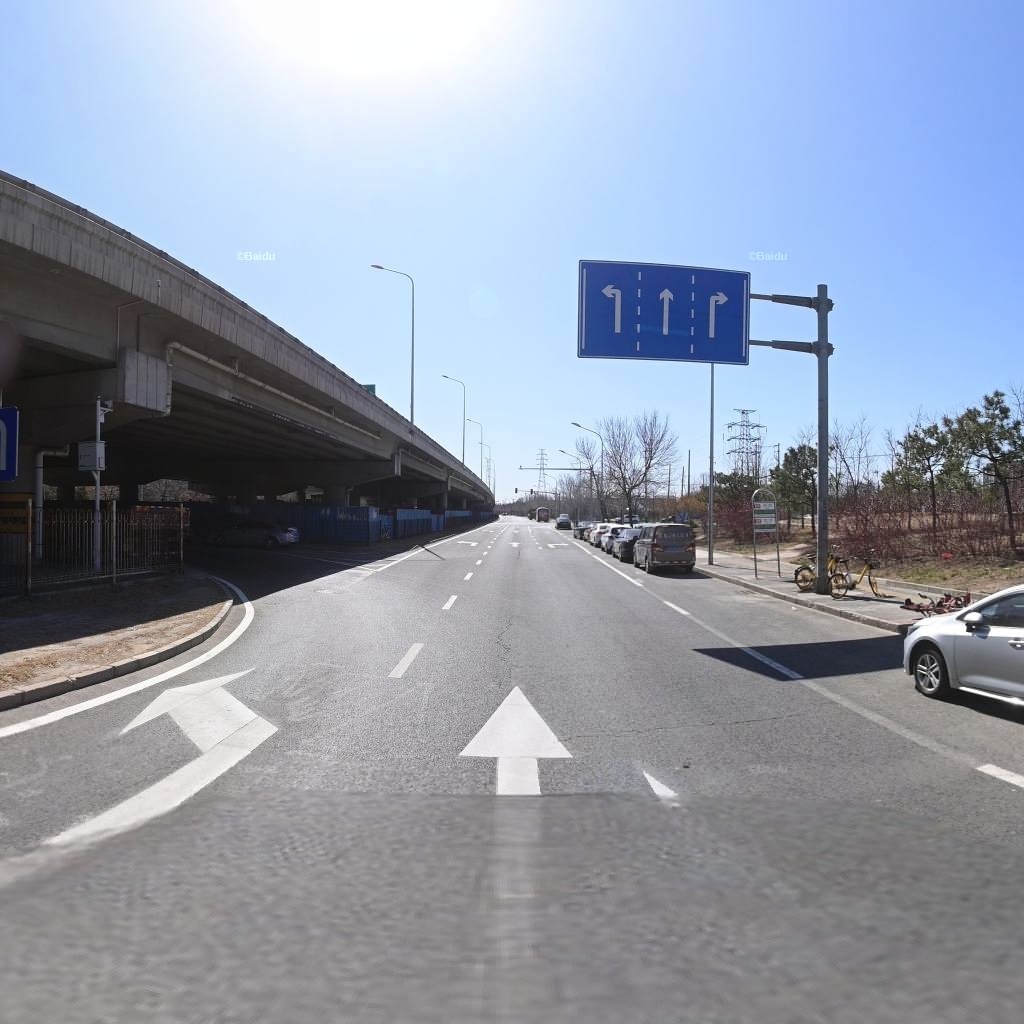
Region: Chaoyang
Road damage annotations: longitudinal crack, transverse crack